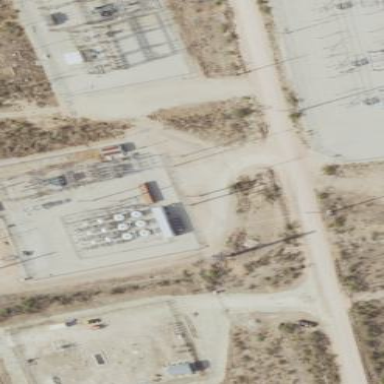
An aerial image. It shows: Fence surrounds transmission level power substation.